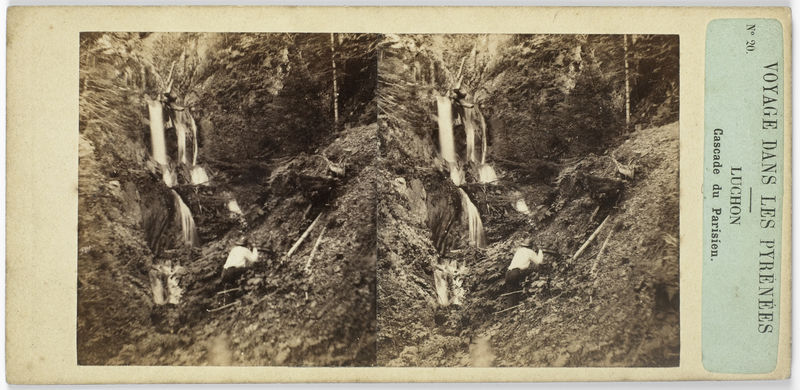
Titel: Luchon, Cascade du Parisien
Künstler: Charles Paul Furne
Standort: Amsterdam
Institution: Rijksmuseum
Schlagwörter: berg, mann, weiß, holz, hut, schwarz, alt, hemd, birke, wald, wasserfall, arbeit, zwei, hang, sepia, foto, klinge, reise, postkarte, hirte, augenblick, schärfe, kamera, 2, asserfallfoto, adolphe braun, reichenbachfall